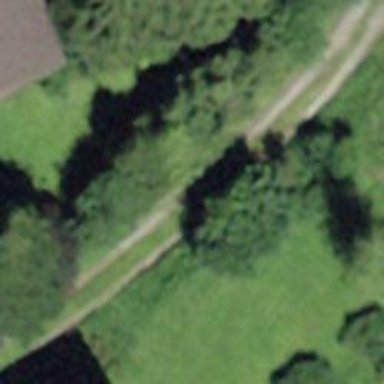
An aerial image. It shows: Compacted driveway used as service road.